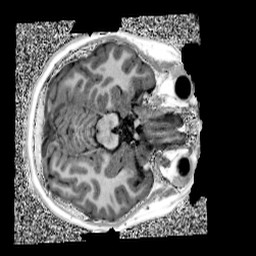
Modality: UNIT1
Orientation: axial
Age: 12
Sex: female
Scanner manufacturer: siemens
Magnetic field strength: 3 T
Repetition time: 4 s
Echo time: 0.00299 s